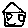
Label: house